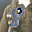
Label: 8